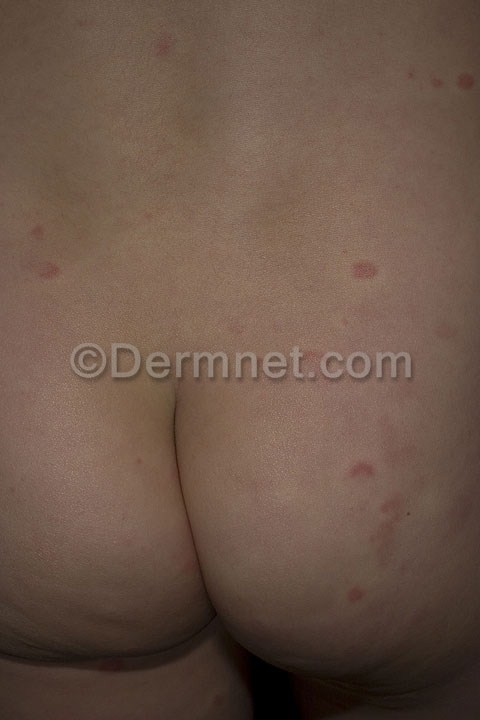
Disease: Urticaria Hives